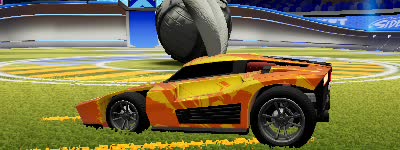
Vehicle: breakout